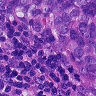
Metastatic tissue present: yes